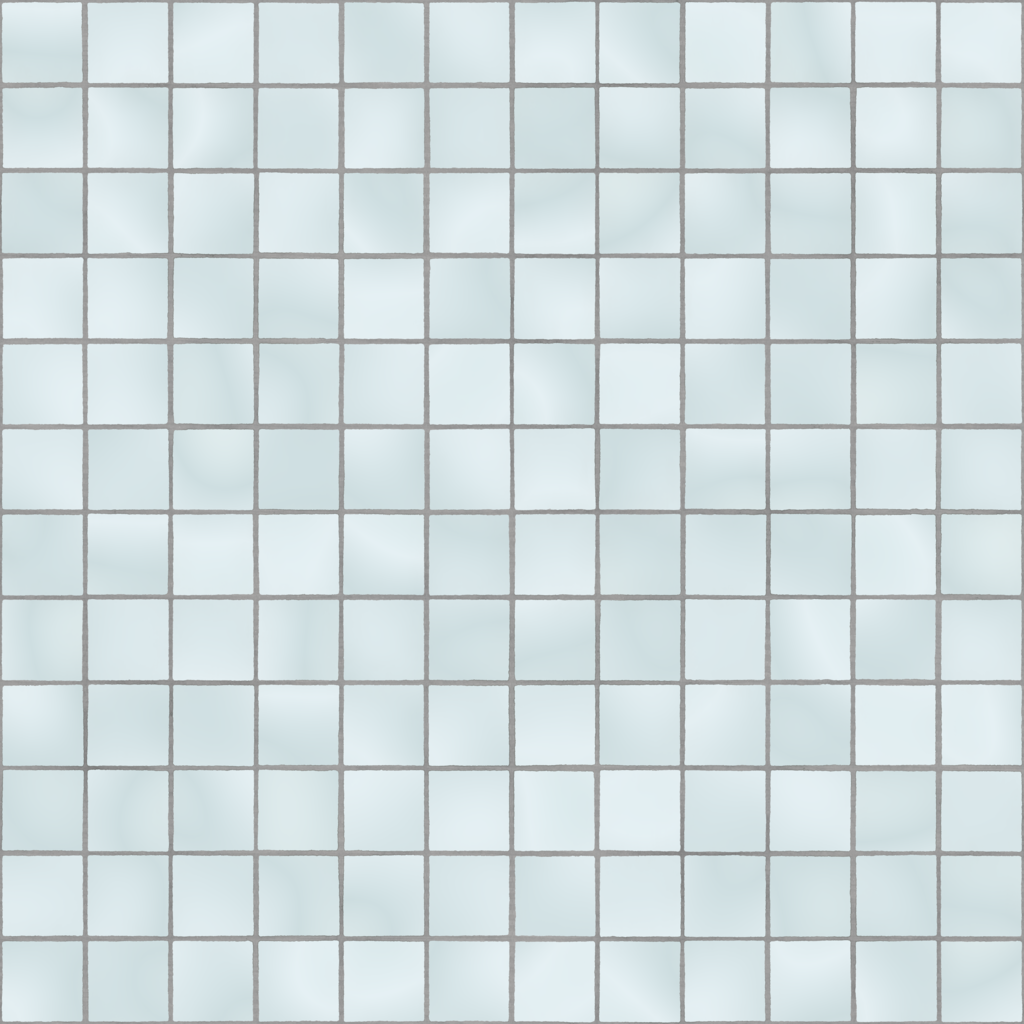
Texture map type: Color